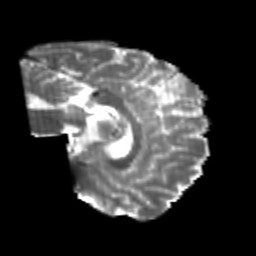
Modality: T2w
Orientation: sagittal
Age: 22
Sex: male
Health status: healthy
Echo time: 0.074 s